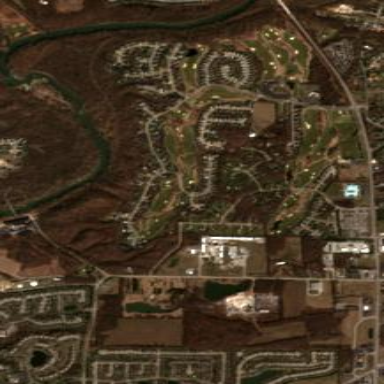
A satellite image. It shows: Golf course.